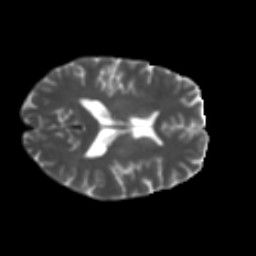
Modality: T2w
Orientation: axial
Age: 56
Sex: female
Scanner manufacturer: ge
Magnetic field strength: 3 T
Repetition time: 7.8 s
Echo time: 0.0606 s